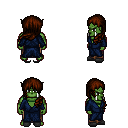
a pixel art fantasy rpg character, male body template, orc, green skin, blue robe, robe skirt, brown left-swept hairstyle, gray slippers, four views (front, back, left, right), 2x2 character sprite sheet, small pixel art, hard edges, no anti-aliasing